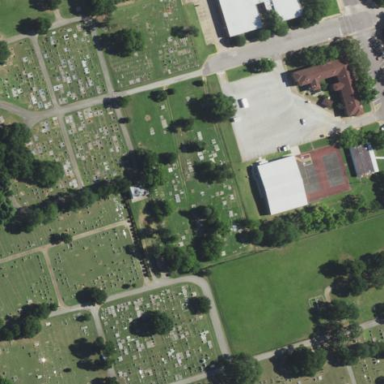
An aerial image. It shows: Cemetery.